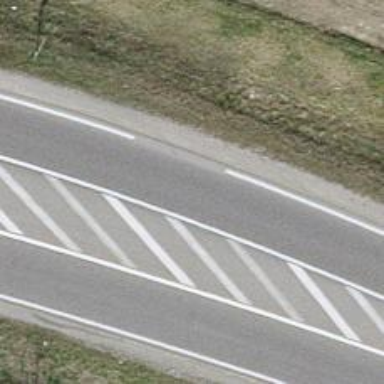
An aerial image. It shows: Asphalt road classified as primary highway.